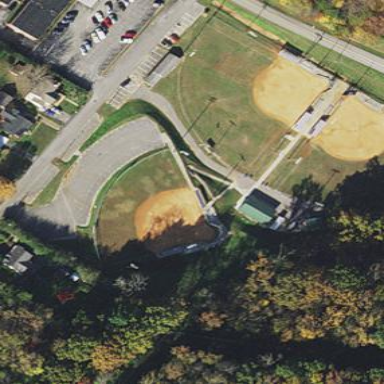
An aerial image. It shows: Softball pitch for leisure and sport activities.